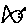
Label: fish